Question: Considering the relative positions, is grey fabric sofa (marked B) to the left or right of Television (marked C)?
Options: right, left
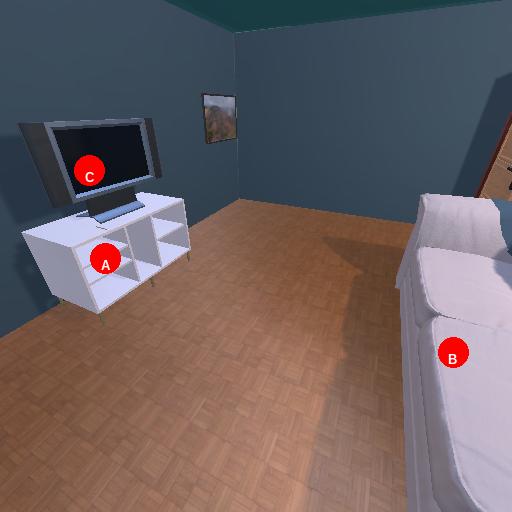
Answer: right